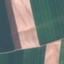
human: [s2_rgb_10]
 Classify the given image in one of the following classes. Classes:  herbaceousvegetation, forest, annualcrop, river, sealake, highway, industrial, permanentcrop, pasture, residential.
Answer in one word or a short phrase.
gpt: AnnualCrop